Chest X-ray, PA view. Patient: 55 years old, sex F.
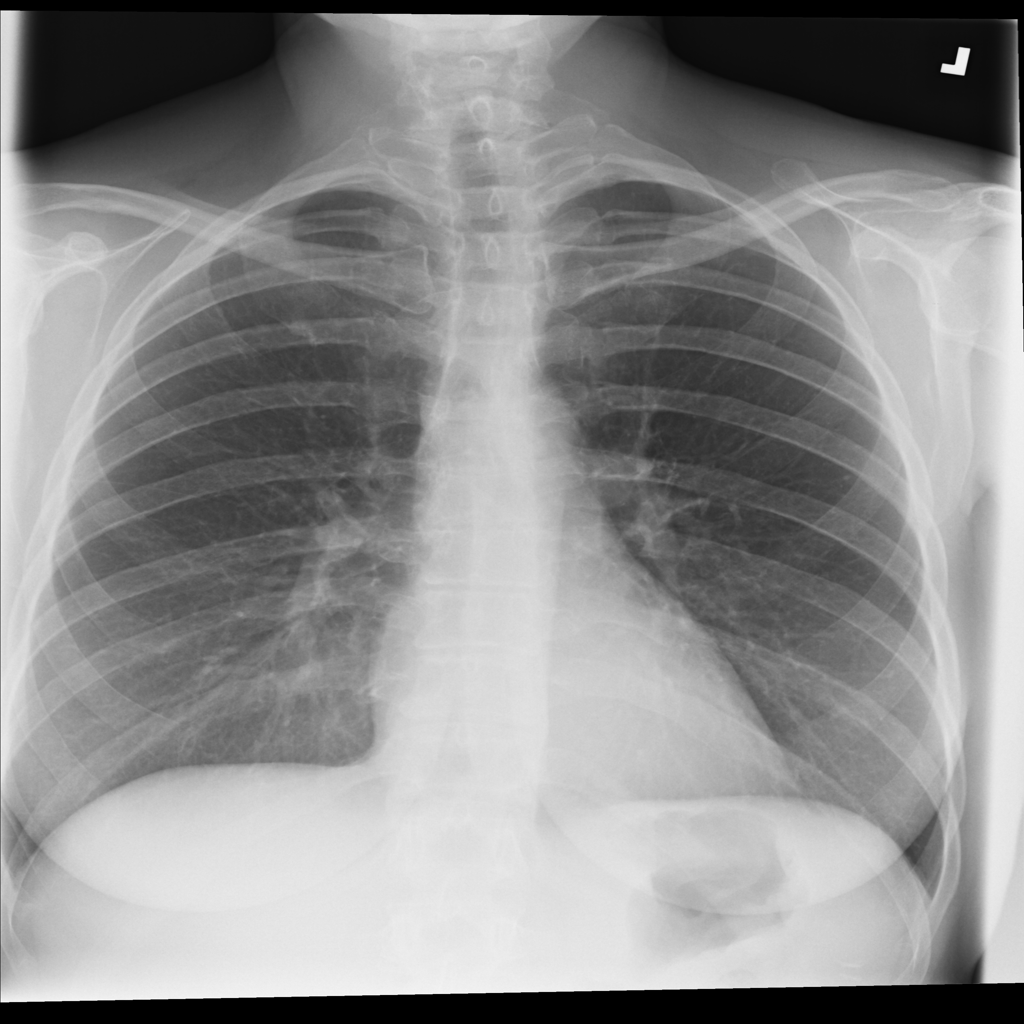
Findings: No Finding